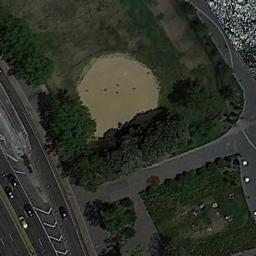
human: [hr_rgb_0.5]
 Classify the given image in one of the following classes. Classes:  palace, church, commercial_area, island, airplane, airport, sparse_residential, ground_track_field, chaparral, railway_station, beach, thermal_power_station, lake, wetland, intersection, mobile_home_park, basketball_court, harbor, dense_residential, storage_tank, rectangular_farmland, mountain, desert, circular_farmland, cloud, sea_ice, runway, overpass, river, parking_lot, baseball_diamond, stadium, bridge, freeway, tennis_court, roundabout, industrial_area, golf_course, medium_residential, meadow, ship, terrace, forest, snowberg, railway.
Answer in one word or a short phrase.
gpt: baseball_diamond